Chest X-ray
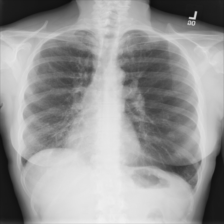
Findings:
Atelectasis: negative
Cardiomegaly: negative
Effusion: negative
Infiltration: negative
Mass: negative
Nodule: negative
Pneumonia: negative
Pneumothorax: negative
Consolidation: negative
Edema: negative
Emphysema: negative
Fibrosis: negative
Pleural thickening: negative
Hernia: negative